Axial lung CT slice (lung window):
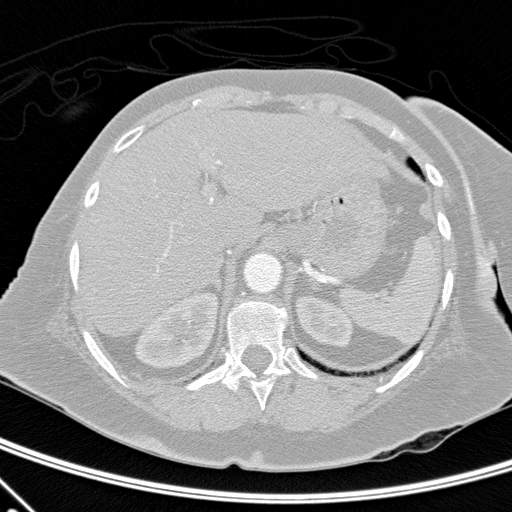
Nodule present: no